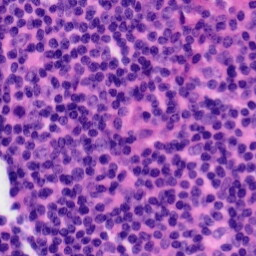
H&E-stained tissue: Tonsil